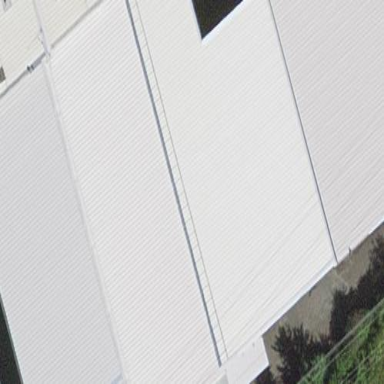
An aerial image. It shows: Industrial building with flat roof.